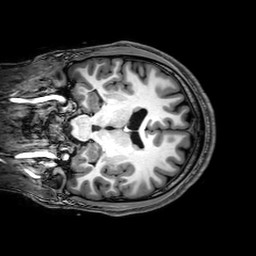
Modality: T1w
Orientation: coronal
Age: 20
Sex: male
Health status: healthy
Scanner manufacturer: philips
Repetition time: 0.008241 s
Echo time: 0.00378 s